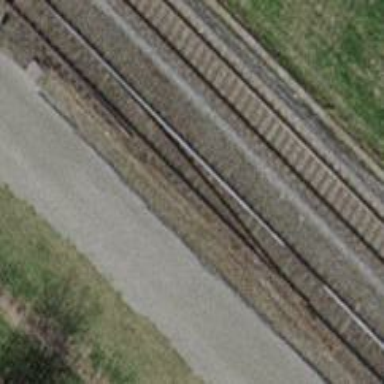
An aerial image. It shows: Single-track railway with electrified contact lines.